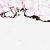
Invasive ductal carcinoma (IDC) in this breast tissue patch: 0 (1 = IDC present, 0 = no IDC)